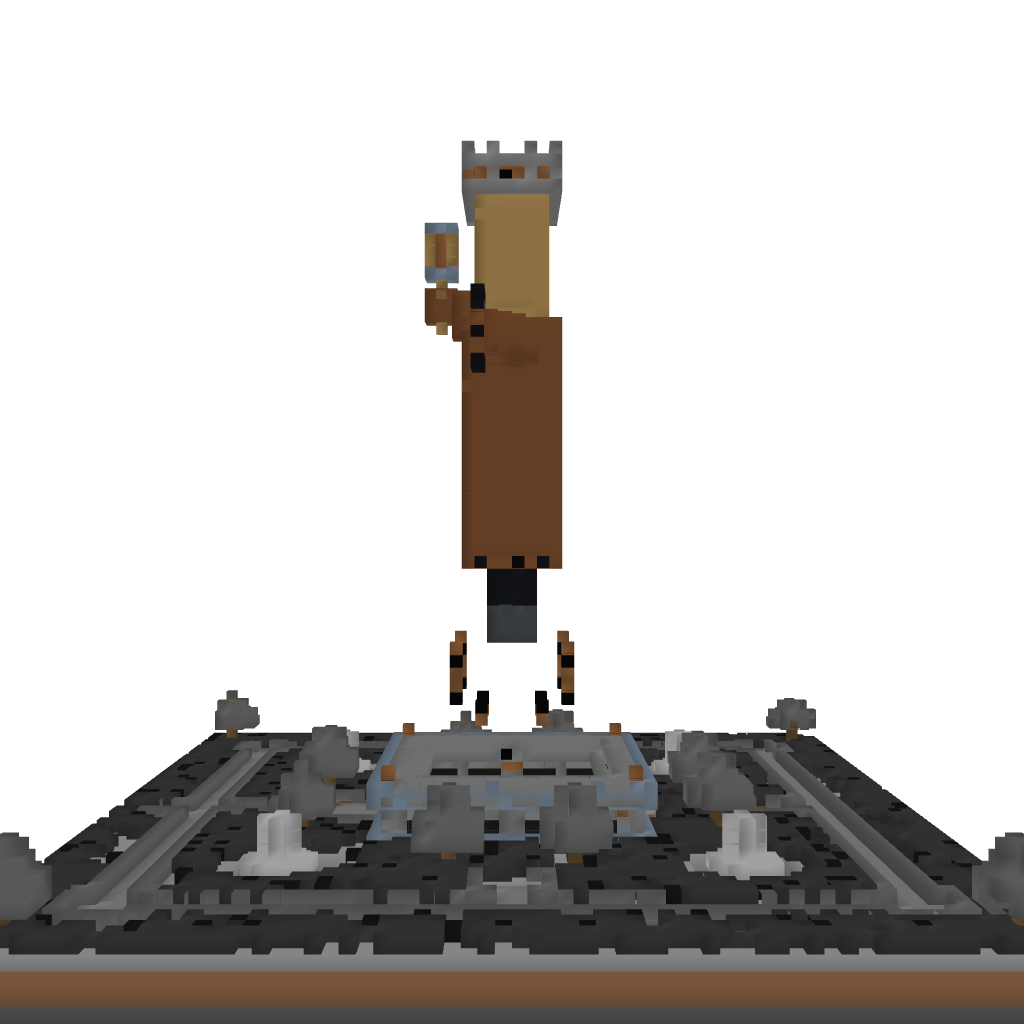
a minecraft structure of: King Statue